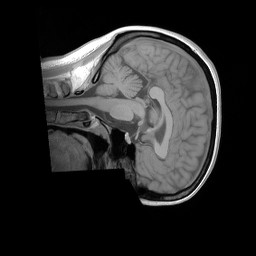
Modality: T1w
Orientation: sagittal
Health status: ill
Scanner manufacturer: siemens
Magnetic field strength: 3 T
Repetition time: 0.44 s
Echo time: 0.00266 s